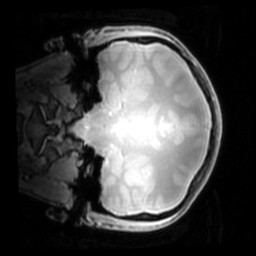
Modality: PDw
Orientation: coronal
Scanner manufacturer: philips
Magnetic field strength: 7 T
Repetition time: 0.008 s
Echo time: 0.001974 s